Question: In CRM 2013 I would like to remove from the command bar of an email record the 'To Case' option from the 'Convert To' sub-menu. I have removed the 'To Lead' option from the same sub-menu by modifying a security role so that privilege of the read action for the lead entity is none. I have set the privilege of the read action for the case entity to none but the 'To Case' option remains in the sub-menu. The changes to the security role are in use by CRM as the Cases option is no longer present in the Service menu.
Is it possible to remove 'To Case' from the 'Convert To' menu and if so please could someone tell me how?
The 'To Enquiry' option exists in the sub-menu because I renamed the Opportunity entity to Enquiry.

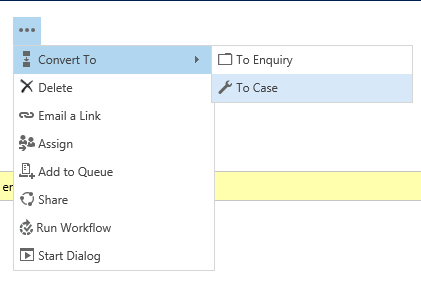
Answer: Yes, that is possible. Try to use <URL>.